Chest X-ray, PA view. Patient: 70 years old, sex M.
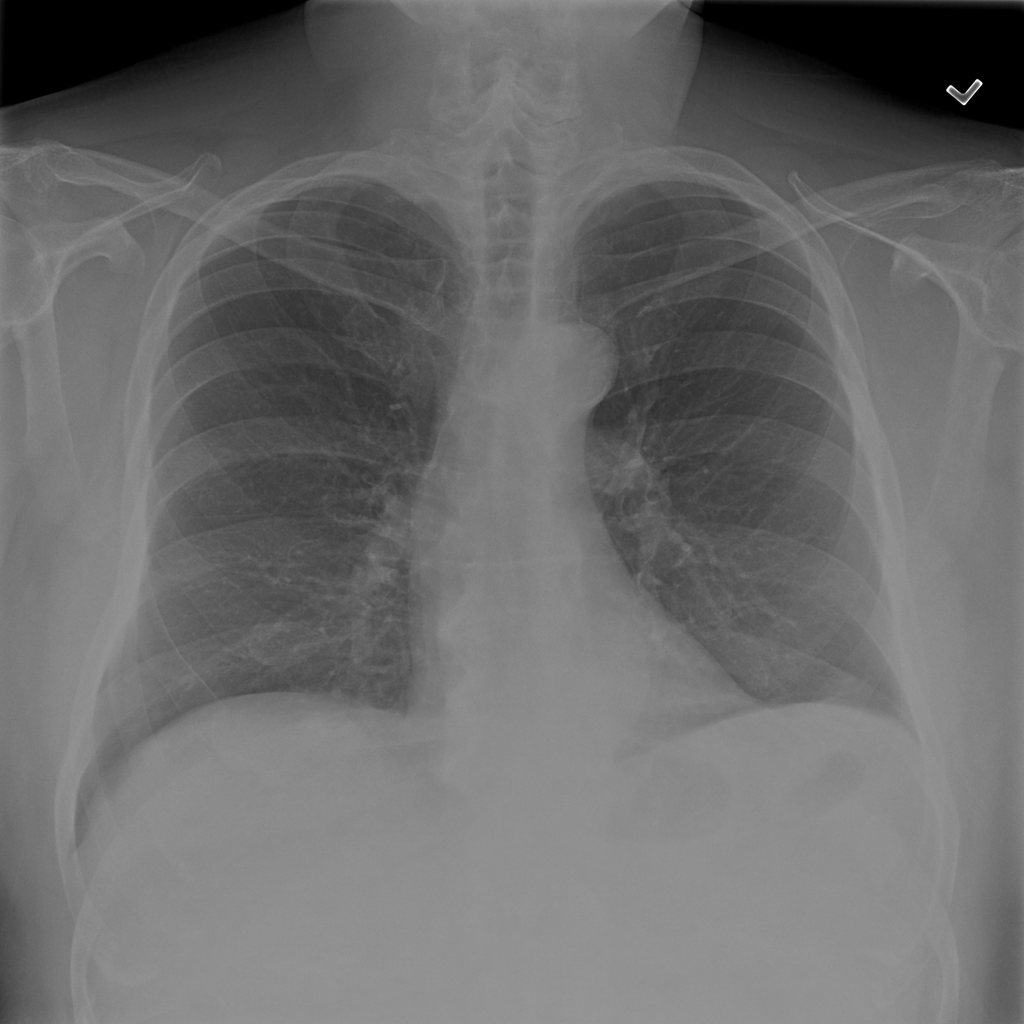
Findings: No Finding